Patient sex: F
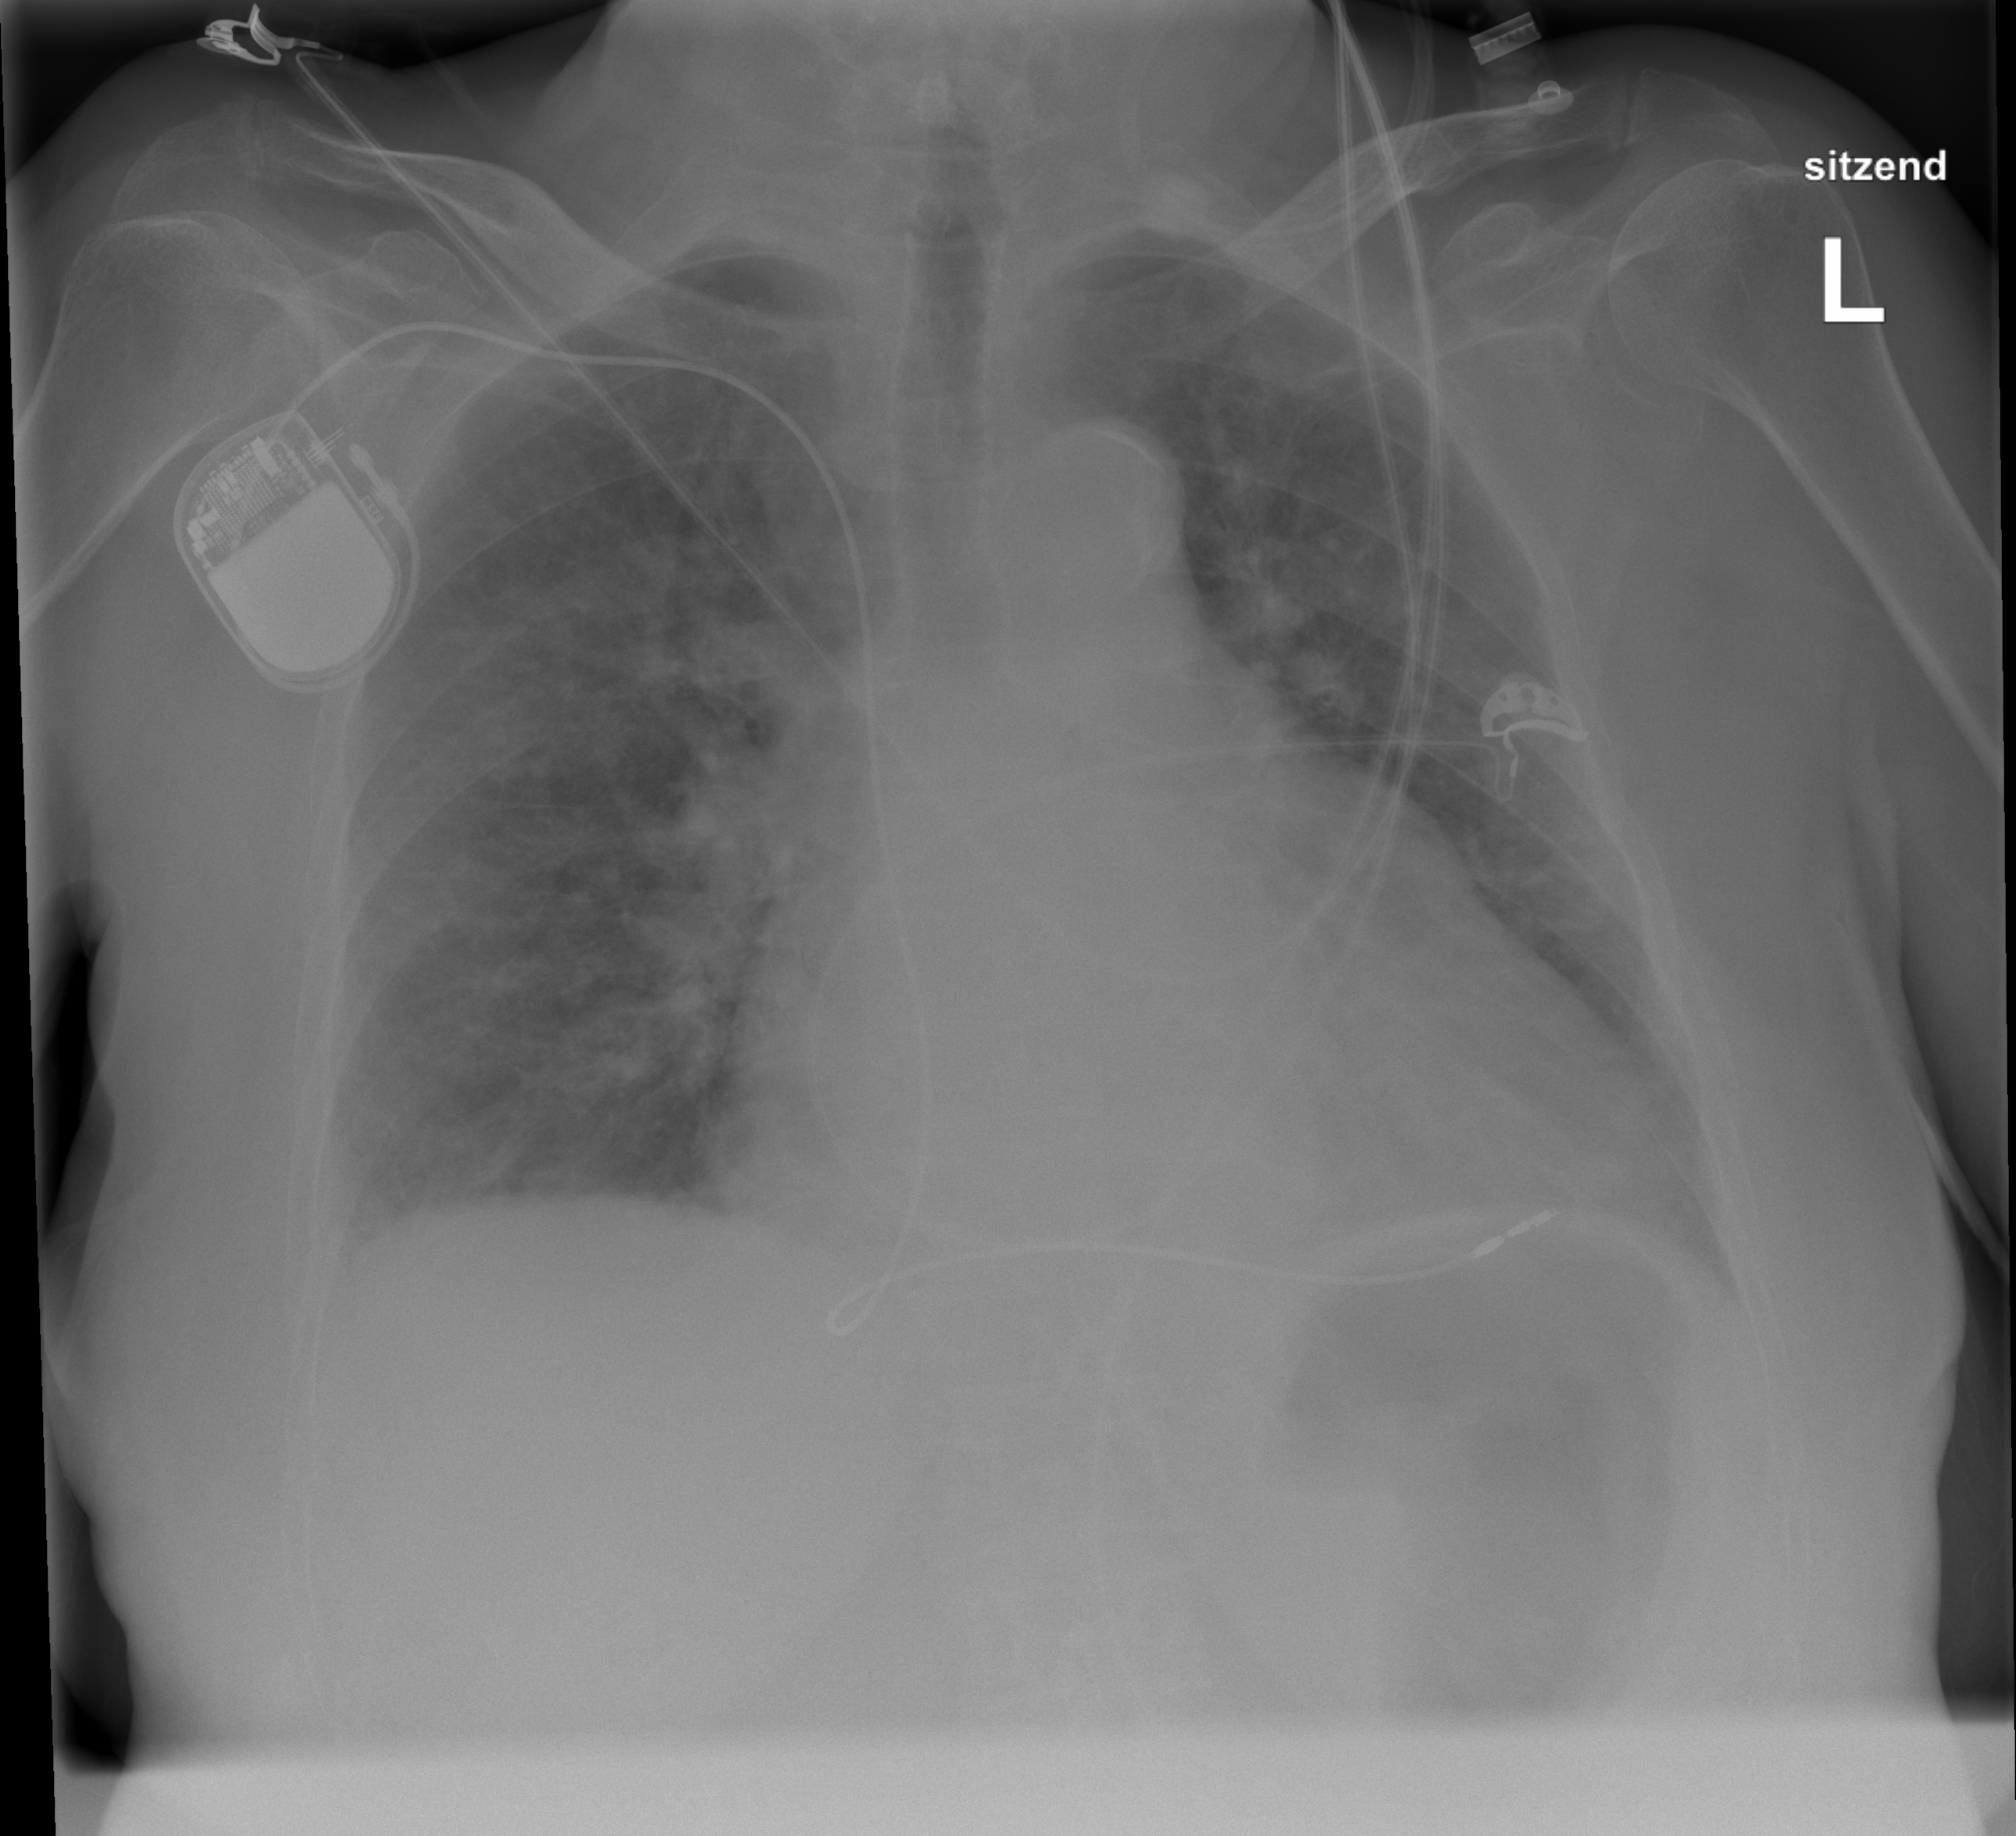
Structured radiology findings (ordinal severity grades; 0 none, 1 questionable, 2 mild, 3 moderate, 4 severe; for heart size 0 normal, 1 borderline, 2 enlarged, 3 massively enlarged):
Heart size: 2
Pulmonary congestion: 2
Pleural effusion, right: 2
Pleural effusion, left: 0
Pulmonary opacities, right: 0
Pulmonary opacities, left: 0
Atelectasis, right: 2
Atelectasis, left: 0